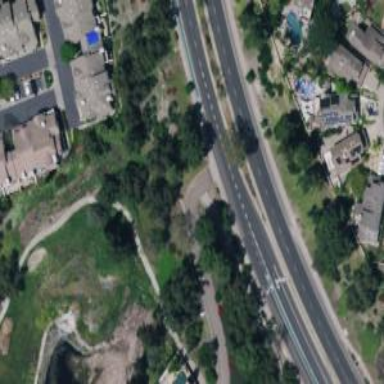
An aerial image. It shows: Service road designated as golf cart path.